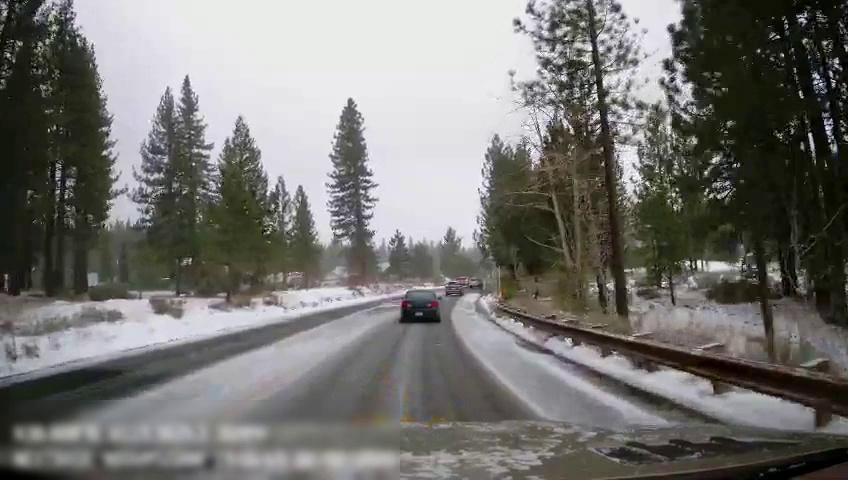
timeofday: Day
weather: Snowy
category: Drivable Space
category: Vehicles | SUV
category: Vehicles | Car
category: Vehicles | Car
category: Lanes | Opposite Lane
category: Lanes | Current Lane
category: Lanes | Current Lane